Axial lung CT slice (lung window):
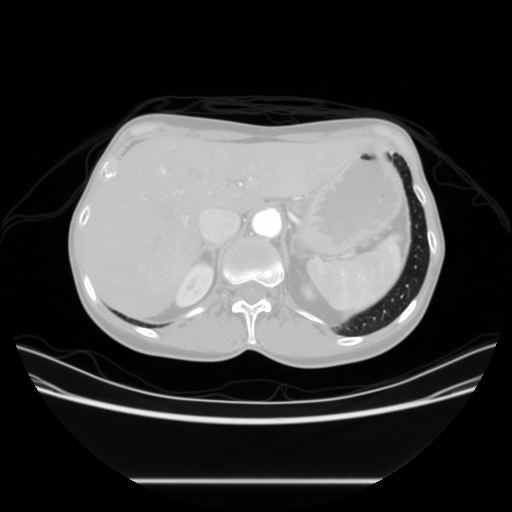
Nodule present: no